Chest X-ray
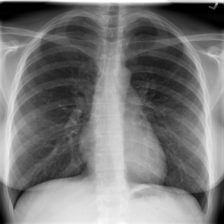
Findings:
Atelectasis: negative
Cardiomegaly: negative
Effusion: negative
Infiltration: negative
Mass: negative
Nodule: negative
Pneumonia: negative
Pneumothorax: negative
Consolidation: negative
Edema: negative
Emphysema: negative
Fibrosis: negative
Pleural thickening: negative
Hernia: negative